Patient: sex M, age 55
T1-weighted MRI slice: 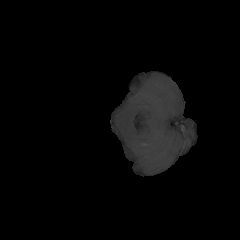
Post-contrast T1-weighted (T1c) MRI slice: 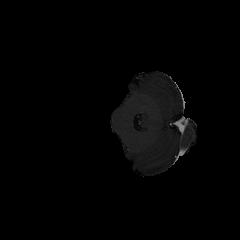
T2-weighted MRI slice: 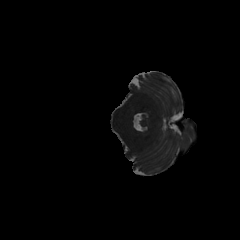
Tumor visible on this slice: no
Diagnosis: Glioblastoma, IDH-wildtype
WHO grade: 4